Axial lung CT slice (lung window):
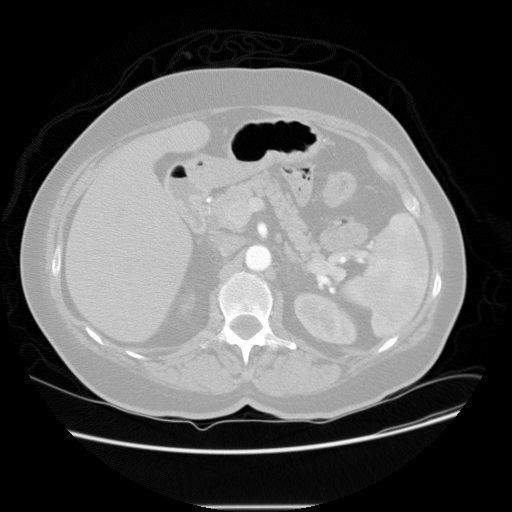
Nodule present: no